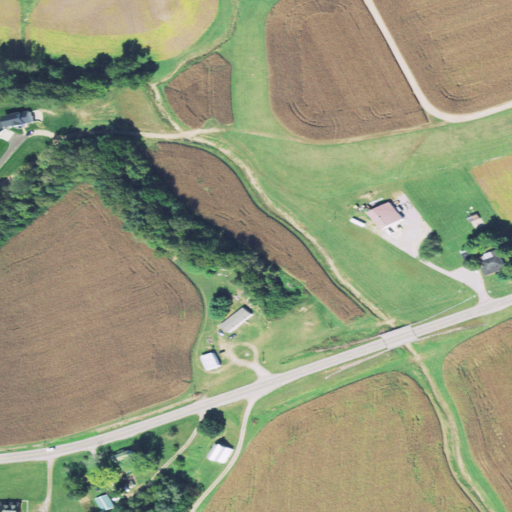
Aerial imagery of valley in Ohio named California Hollow containing pasture, cultivated crops, deciduous forest, low intensity development, open development, medium intensity development, and mixed forest